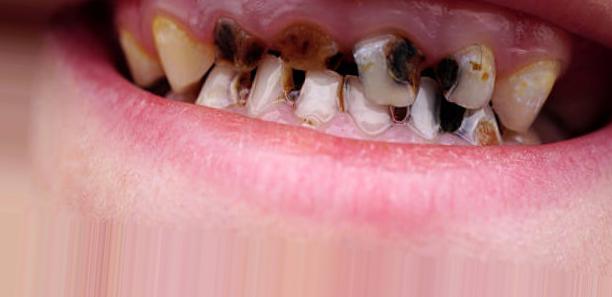
Condition: Caries